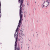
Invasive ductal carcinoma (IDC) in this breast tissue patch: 0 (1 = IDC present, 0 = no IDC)